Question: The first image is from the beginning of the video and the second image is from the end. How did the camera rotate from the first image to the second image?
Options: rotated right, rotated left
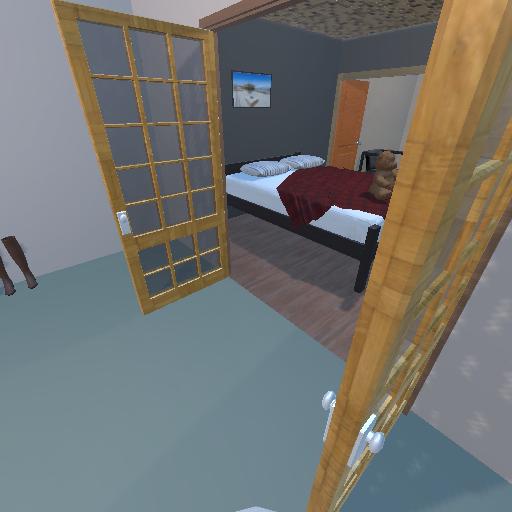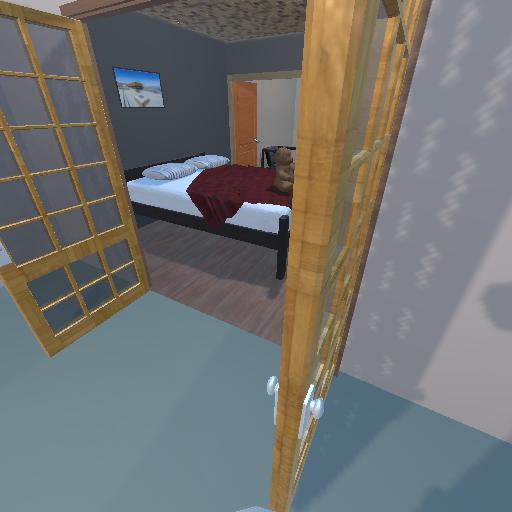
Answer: rotated right